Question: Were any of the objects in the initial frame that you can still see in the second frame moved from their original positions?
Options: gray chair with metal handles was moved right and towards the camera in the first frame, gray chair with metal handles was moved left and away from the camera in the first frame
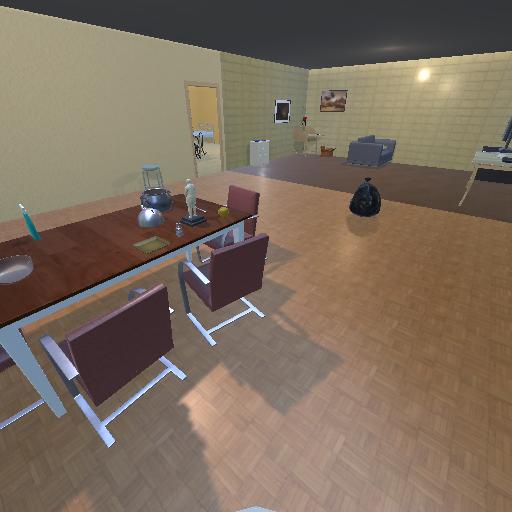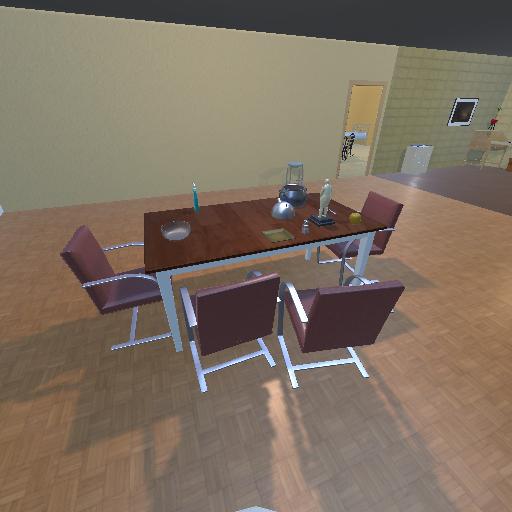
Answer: gray chair with metal handles was moved right and towards the camera in the first frame